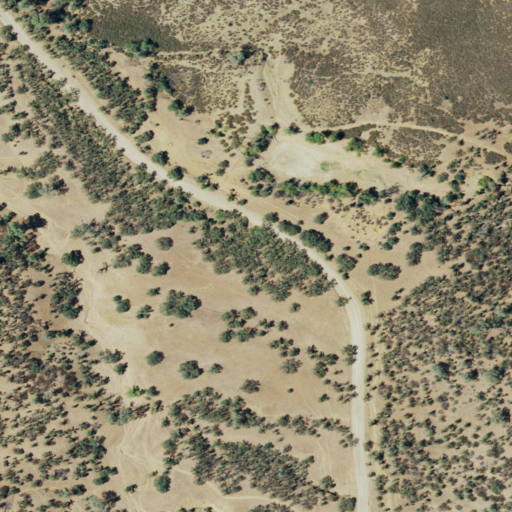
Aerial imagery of valley in California named Shoemaker Valley containing shrub, open development, grassland, and low intensity development